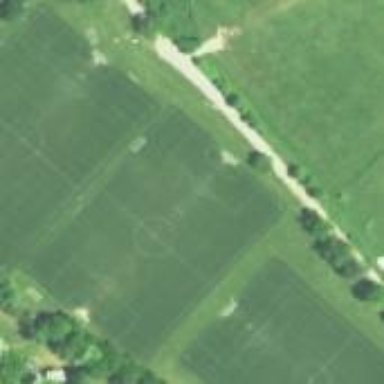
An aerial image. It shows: Soccer pitch for outdoor sports and leisure activities.